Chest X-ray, PA view. Patient: 56 years old, sex F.
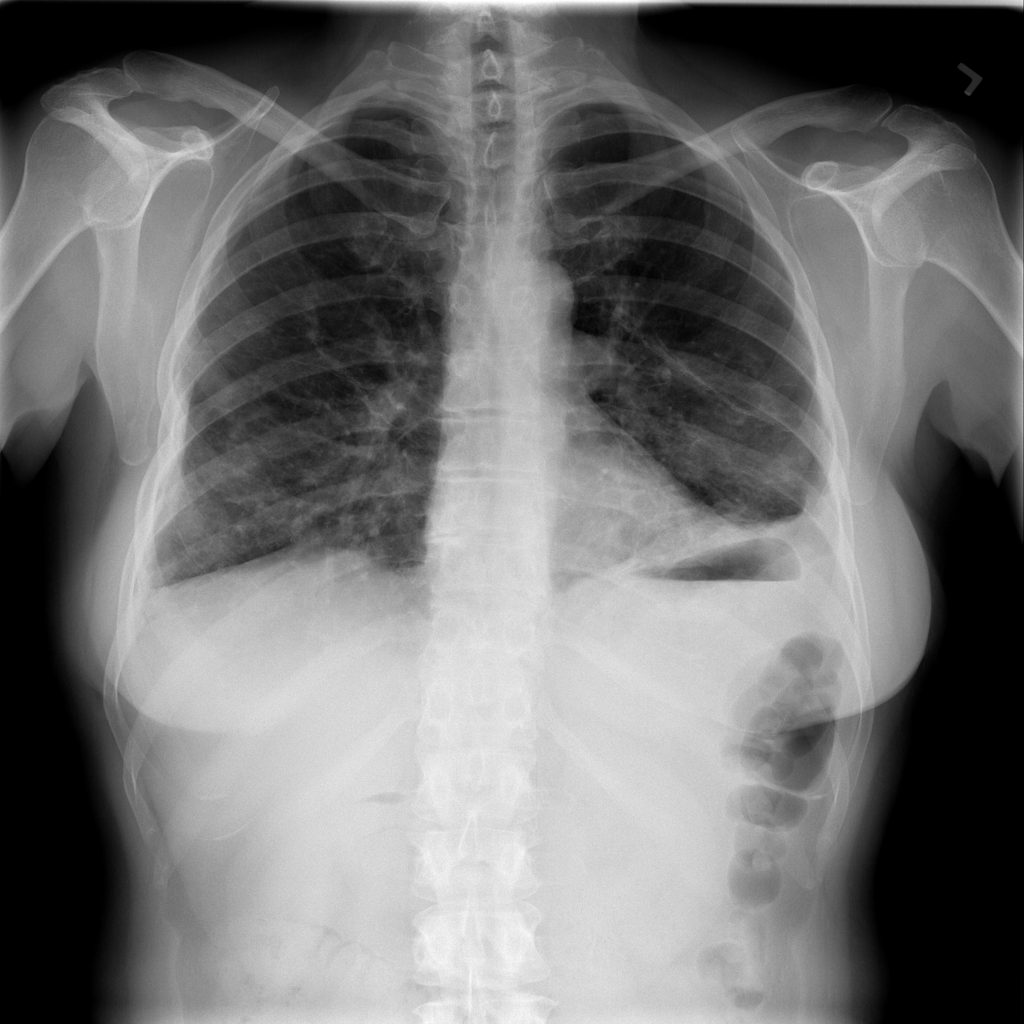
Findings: No Finding